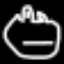
Label: frog